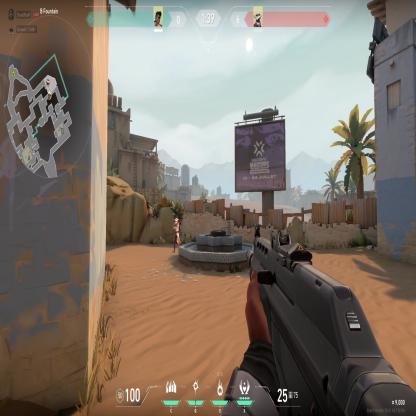
Label: enemy